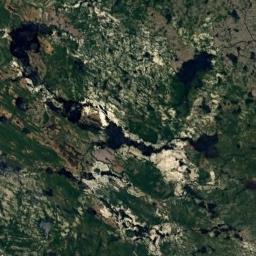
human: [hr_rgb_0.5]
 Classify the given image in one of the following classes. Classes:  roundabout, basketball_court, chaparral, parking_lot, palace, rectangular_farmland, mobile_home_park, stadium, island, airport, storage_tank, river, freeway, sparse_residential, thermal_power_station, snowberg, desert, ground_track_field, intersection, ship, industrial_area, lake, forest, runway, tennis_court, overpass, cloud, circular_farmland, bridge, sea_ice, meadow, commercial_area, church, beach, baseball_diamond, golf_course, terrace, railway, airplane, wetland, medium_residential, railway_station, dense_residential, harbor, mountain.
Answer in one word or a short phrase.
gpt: wetland